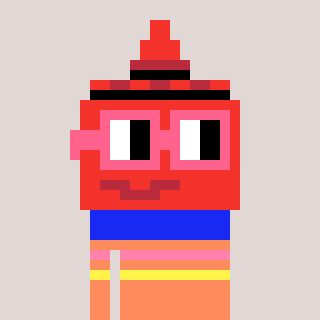
a pixel art character with square pink glasses, a ketchup-shaped head and a peachy-colored body on a warm background